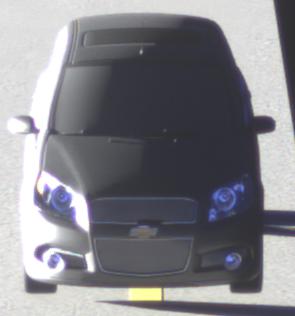
Make: Chevrolet
Model: Aveo 1.2
Detailed model: Aveo
Model produced from: 2008/06
Model produced until: 2011/01
Doors: 3
Color: gray
Road condition: dry road
Daytime: sunrise or sunset
Contrast: high contrast